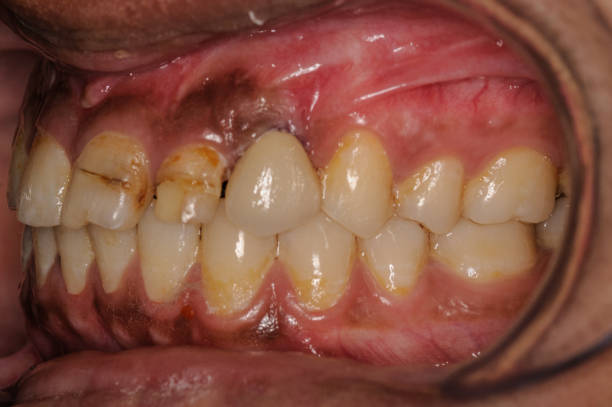
Condition: Calculus